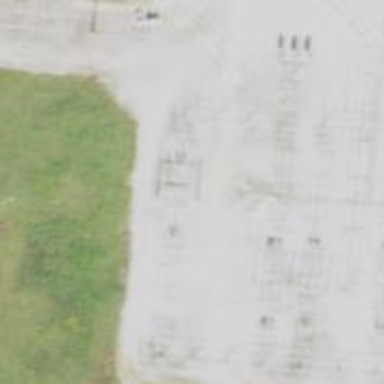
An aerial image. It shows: Switch for power supply.